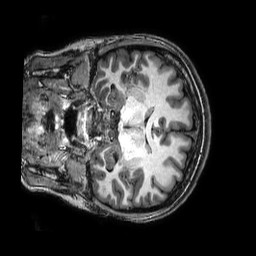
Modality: T1w
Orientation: coronal
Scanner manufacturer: philips
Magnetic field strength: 3 T
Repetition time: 0.008 s
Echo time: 0.003557 s